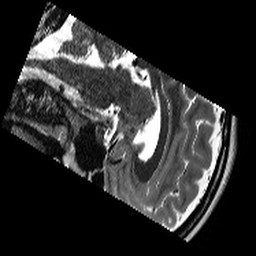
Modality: T2w
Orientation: sagittal